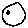
Label: moon